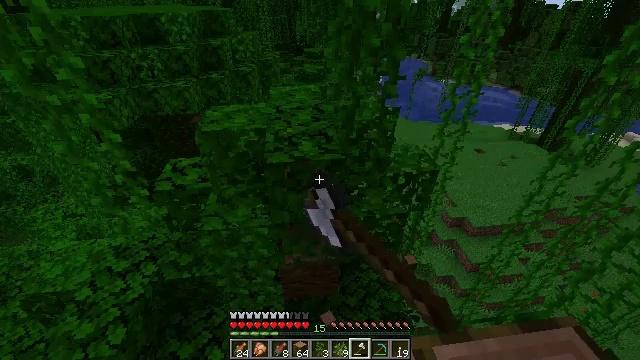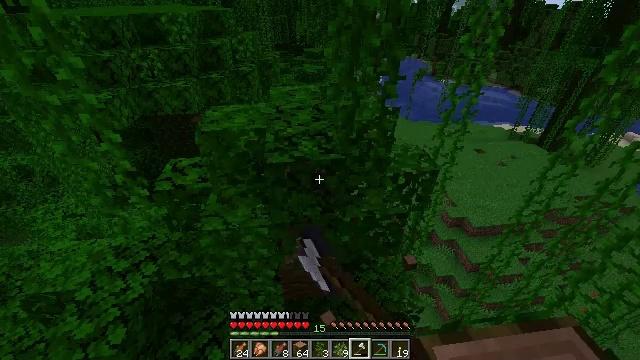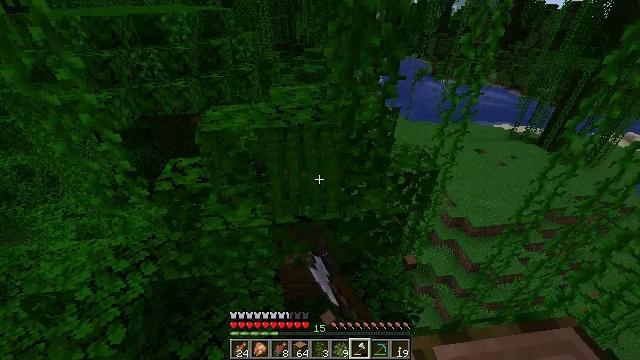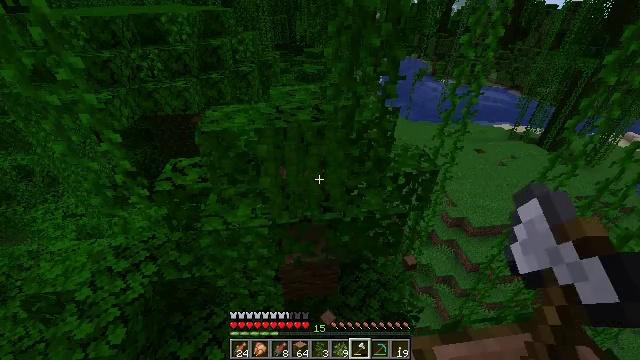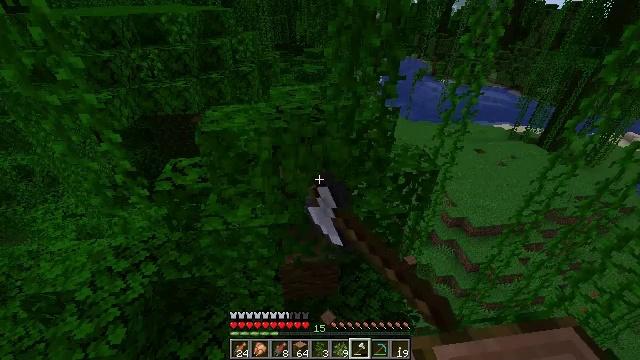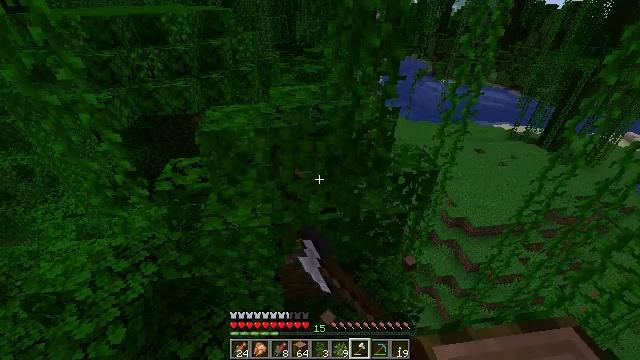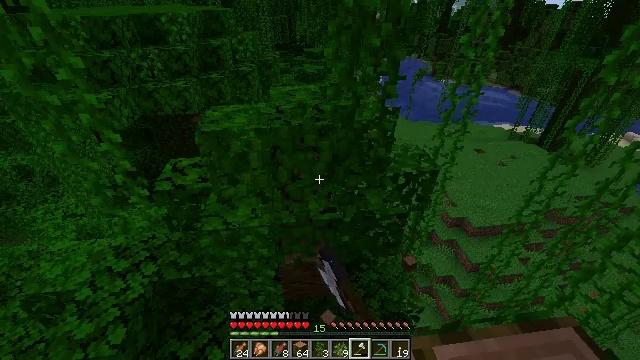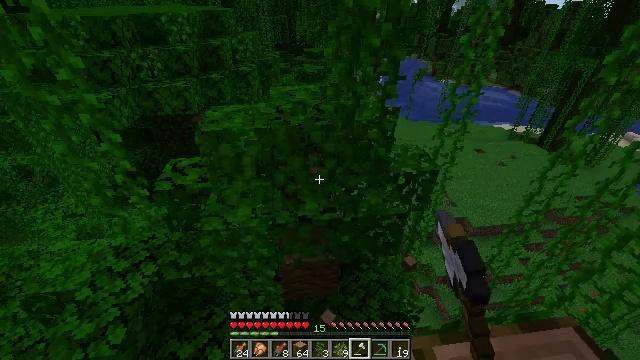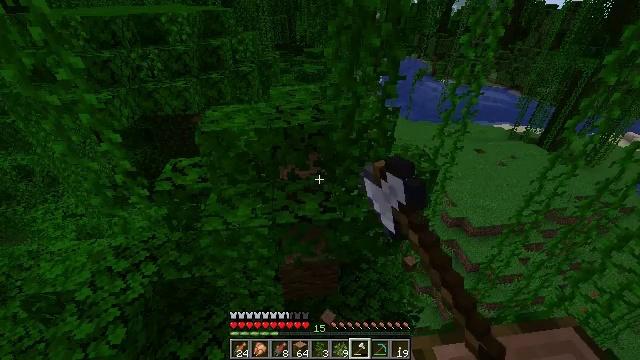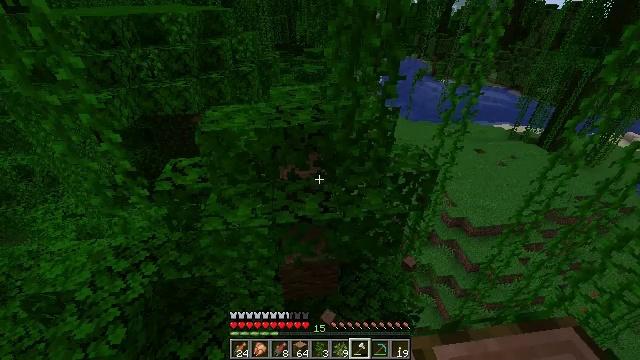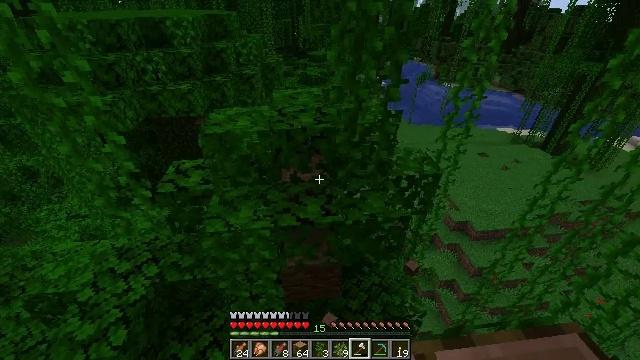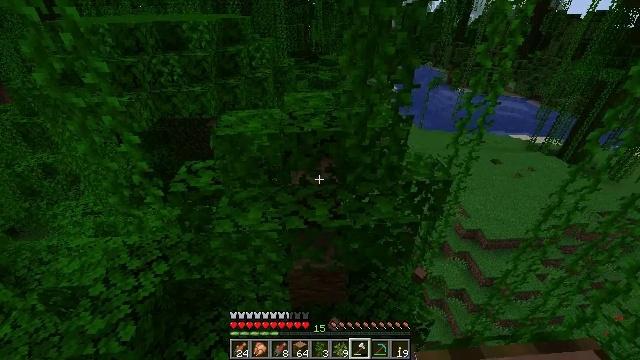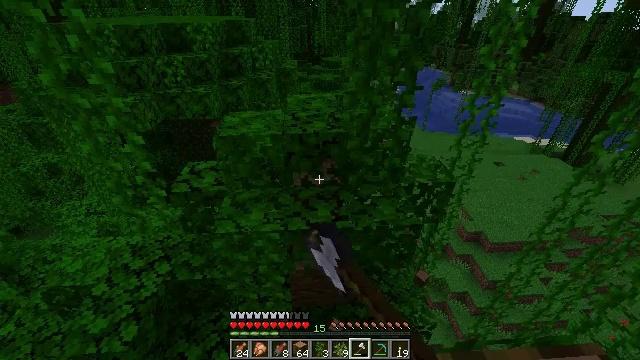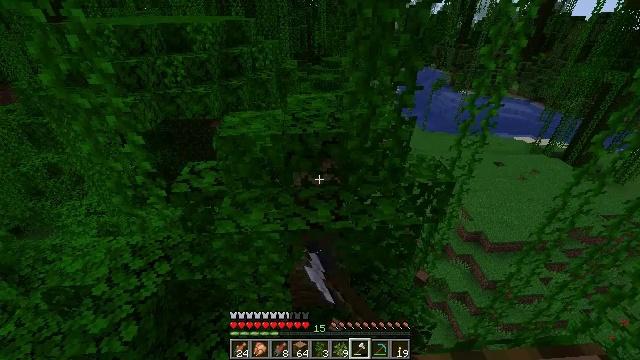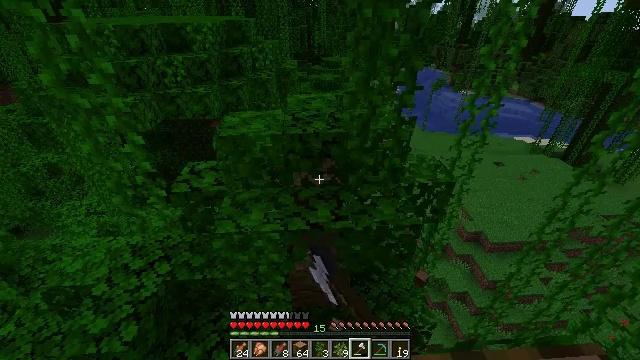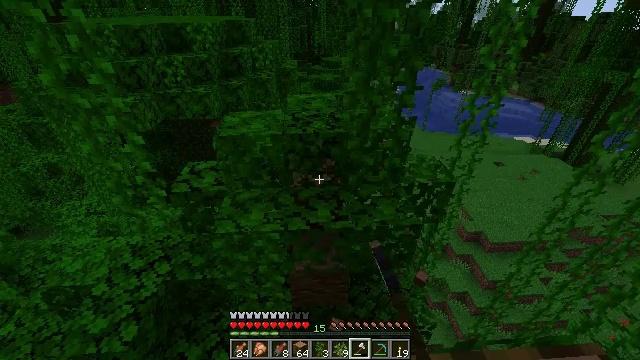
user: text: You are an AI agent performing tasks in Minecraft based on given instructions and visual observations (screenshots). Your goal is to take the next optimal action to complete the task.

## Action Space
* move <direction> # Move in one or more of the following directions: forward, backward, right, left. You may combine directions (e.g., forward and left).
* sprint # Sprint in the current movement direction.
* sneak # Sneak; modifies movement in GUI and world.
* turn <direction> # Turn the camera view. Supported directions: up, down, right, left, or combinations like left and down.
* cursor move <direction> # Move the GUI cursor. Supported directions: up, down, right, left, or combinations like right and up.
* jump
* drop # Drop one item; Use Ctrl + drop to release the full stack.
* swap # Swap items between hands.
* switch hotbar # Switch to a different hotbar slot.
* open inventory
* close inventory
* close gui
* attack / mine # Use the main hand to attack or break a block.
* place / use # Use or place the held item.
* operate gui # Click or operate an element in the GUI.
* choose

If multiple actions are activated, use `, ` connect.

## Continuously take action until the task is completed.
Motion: motion action
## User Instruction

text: Break the jungle leaves with your hand or shears.
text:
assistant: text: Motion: attack / mine
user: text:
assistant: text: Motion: attack / mine
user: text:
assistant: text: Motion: attack / mine
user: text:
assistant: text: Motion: attack / mine
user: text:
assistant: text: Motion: attack / mine
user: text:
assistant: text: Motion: attack / mine
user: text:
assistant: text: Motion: attack / mine
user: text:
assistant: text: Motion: attack / mine
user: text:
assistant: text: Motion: attack / mine
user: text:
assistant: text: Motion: attack / mine
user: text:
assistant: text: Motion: turn left, attack / mine
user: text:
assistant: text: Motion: attack / mine
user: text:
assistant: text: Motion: attack / mine
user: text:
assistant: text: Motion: attack / mine
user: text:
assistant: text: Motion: attack / mine
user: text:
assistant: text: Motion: attack / mine
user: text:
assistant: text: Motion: attack / mine
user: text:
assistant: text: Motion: attack / mine
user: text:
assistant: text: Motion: attack / mine
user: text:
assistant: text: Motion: move forward, attack / mine
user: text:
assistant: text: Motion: move forward, attack / mine
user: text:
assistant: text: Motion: attack / mine
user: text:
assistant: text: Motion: attack / mine
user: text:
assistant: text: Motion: attack / mine
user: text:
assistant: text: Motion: attack / mine
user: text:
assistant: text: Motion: attack / mine
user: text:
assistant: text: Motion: attack / mine
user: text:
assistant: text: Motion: attack / mine
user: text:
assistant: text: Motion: attack / mine
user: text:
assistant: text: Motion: turn down, attack / mine